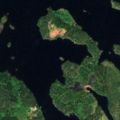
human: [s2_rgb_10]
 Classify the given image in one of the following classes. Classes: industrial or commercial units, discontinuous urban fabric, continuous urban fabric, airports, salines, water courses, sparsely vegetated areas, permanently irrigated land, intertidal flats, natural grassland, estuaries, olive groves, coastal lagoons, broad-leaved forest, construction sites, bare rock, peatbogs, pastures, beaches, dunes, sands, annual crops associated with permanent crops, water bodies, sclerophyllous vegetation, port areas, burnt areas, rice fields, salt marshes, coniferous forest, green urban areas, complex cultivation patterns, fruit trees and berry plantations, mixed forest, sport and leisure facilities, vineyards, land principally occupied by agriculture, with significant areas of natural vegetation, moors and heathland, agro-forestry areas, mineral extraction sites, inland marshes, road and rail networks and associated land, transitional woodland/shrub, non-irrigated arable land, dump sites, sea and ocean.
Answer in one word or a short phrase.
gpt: coniferous forest, mixed forest, water bodies